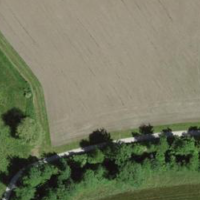
EUNIS habitat code: 52
Species observed at this site:
Dipsacus fullonum